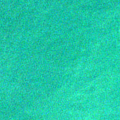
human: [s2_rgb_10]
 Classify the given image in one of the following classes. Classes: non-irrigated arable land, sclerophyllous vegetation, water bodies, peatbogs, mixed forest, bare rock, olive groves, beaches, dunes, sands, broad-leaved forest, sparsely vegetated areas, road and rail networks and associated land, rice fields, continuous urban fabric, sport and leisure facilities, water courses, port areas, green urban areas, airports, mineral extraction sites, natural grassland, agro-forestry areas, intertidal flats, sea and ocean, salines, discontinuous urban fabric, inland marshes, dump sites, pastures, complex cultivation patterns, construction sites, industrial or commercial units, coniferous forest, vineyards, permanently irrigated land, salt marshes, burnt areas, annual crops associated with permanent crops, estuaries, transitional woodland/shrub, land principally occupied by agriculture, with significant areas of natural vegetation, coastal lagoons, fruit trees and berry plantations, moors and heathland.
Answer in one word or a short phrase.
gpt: sea and ocean